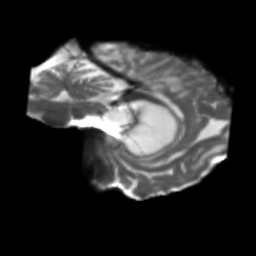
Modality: T2w
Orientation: sagittal
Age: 71
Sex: female
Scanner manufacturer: siemens
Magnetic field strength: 3 T
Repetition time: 5.25 s
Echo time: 0.08 s